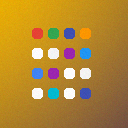
Screen state: on